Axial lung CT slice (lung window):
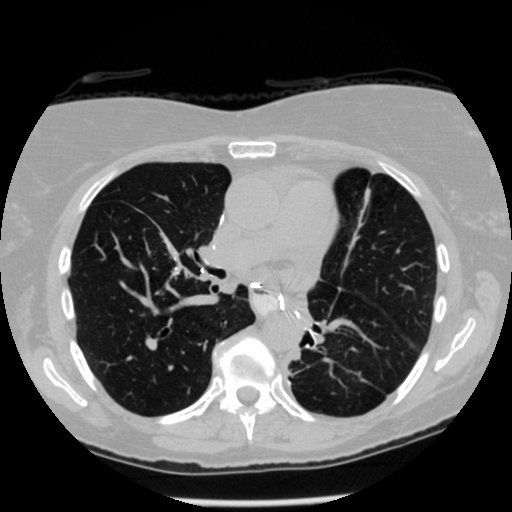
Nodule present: no